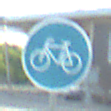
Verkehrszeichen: Radweg
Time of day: MorningAfternoon
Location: Outdoor (Suburban)
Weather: PartlyCloudy
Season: NotSpecified
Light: Natural